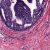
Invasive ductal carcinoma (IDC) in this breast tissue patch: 0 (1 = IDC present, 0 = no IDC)